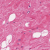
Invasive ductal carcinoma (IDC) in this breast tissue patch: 0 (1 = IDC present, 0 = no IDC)